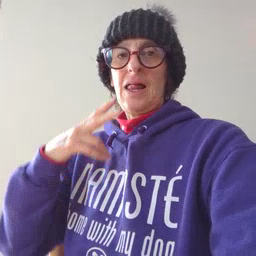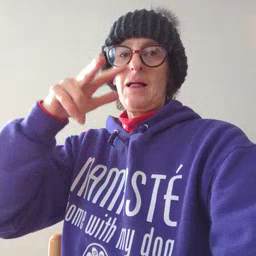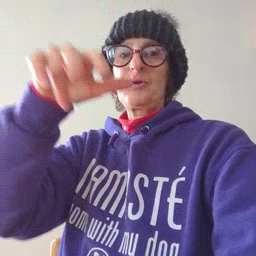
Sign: helicopter